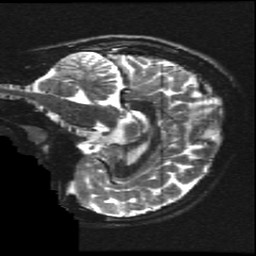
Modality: T2w
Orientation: sagittal
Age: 11
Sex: male
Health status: ill
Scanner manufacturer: ge
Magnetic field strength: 3 T
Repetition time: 7.5 s
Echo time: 0.1015 s